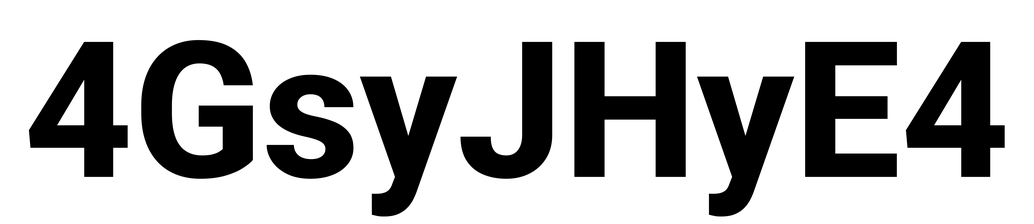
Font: Roboto_ExtraBold